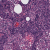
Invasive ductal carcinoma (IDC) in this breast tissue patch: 0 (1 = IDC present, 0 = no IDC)